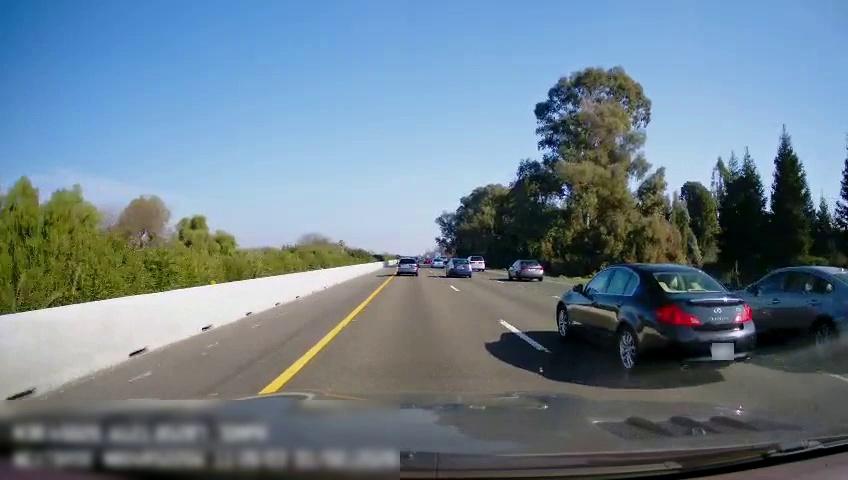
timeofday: Day
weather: Sunny
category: Drivable Space
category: Vehicles | SUV
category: Vehicles | SUV
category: Vehicles | SUV
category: Vehicles | Car
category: Vehicles | Car
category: Vehicles | Car
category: Vehicles | SUV
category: Vehicles | Car
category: Lanes | Current Lane
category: Lanes | Current Lane
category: Lanes | Alternate Lane